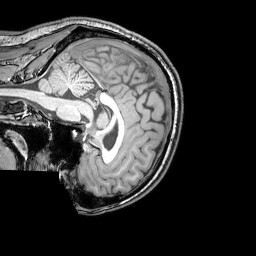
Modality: T1w
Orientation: sagittal
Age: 26
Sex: male
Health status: healthy
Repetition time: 0.081 s
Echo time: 0.037 s